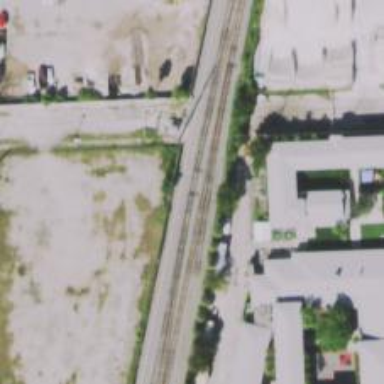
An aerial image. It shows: Railway track.